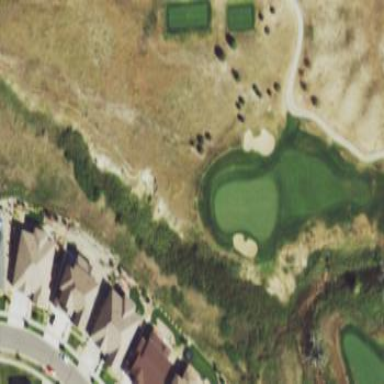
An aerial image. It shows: Area with grass used as rough in golf course.